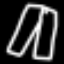
Label: pants